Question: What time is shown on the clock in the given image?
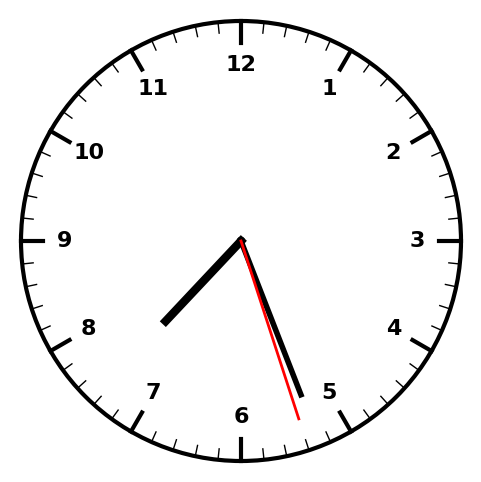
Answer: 07:26:27